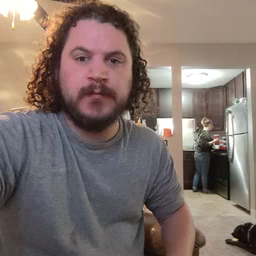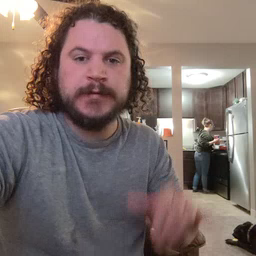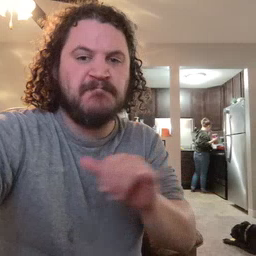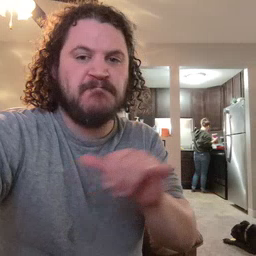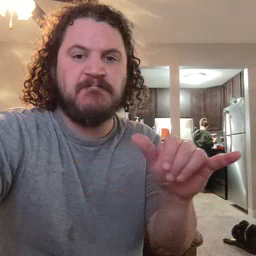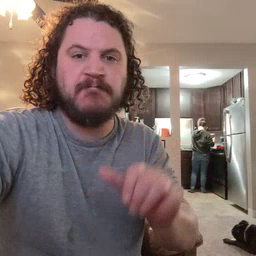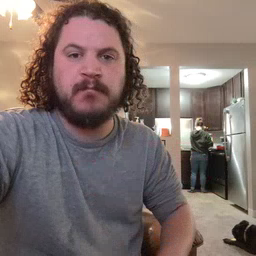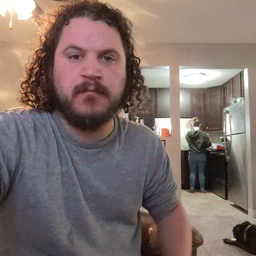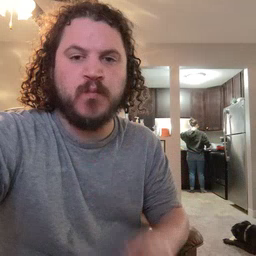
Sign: same